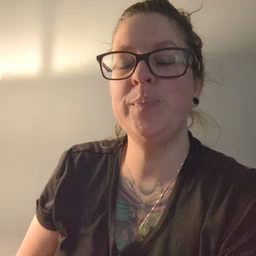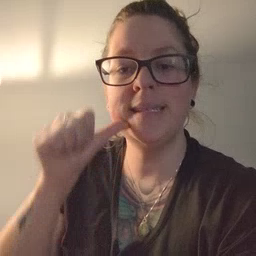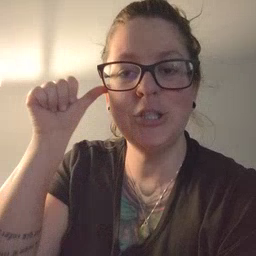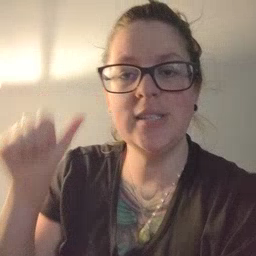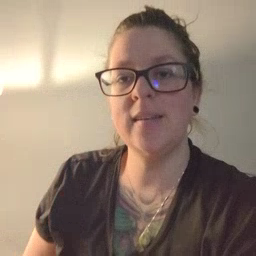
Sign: yesterday